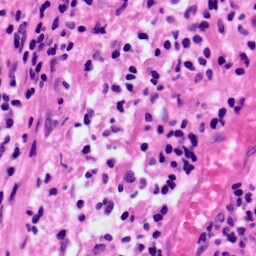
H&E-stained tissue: Lung